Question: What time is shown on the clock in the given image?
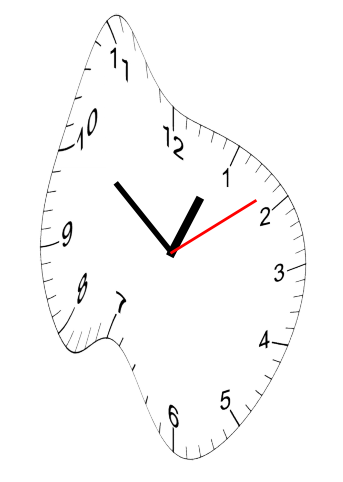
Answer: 12:51:09